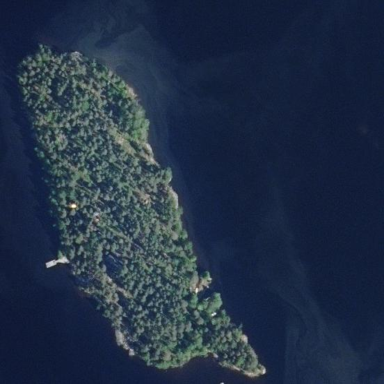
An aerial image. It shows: Islet covered with woodland.